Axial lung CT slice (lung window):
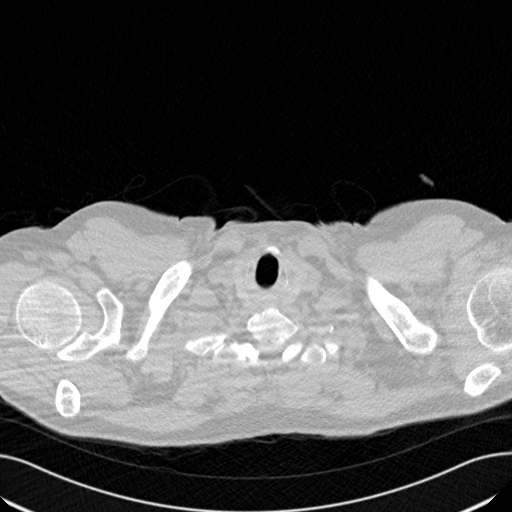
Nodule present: no